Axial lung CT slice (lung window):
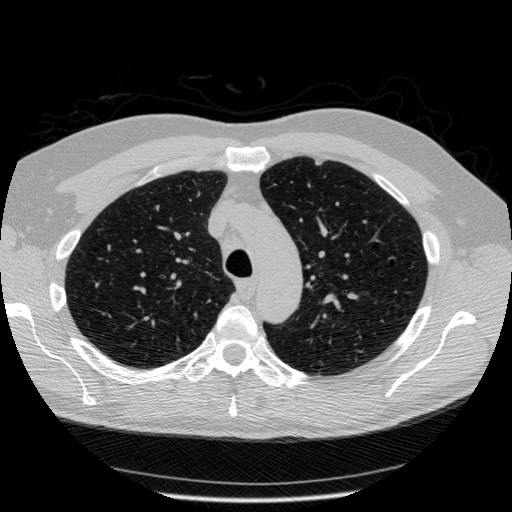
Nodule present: no